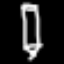
Label: pencil